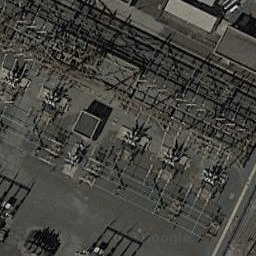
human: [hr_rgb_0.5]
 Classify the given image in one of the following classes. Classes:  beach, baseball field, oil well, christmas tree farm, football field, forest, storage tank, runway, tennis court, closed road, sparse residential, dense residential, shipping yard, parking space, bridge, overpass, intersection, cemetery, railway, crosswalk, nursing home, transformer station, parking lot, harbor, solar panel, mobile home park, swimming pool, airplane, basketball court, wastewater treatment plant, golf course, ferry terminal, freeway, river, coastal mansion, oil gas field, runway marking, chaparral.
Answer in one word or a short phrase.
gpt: transformer station